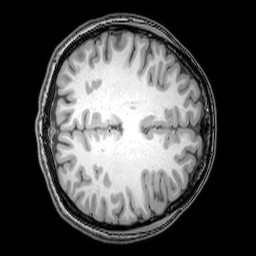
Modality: T1w
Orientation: axial
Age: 25
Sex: female
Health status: healthy
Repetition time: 0.081 s
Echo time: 0.037 s